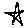
Label: star